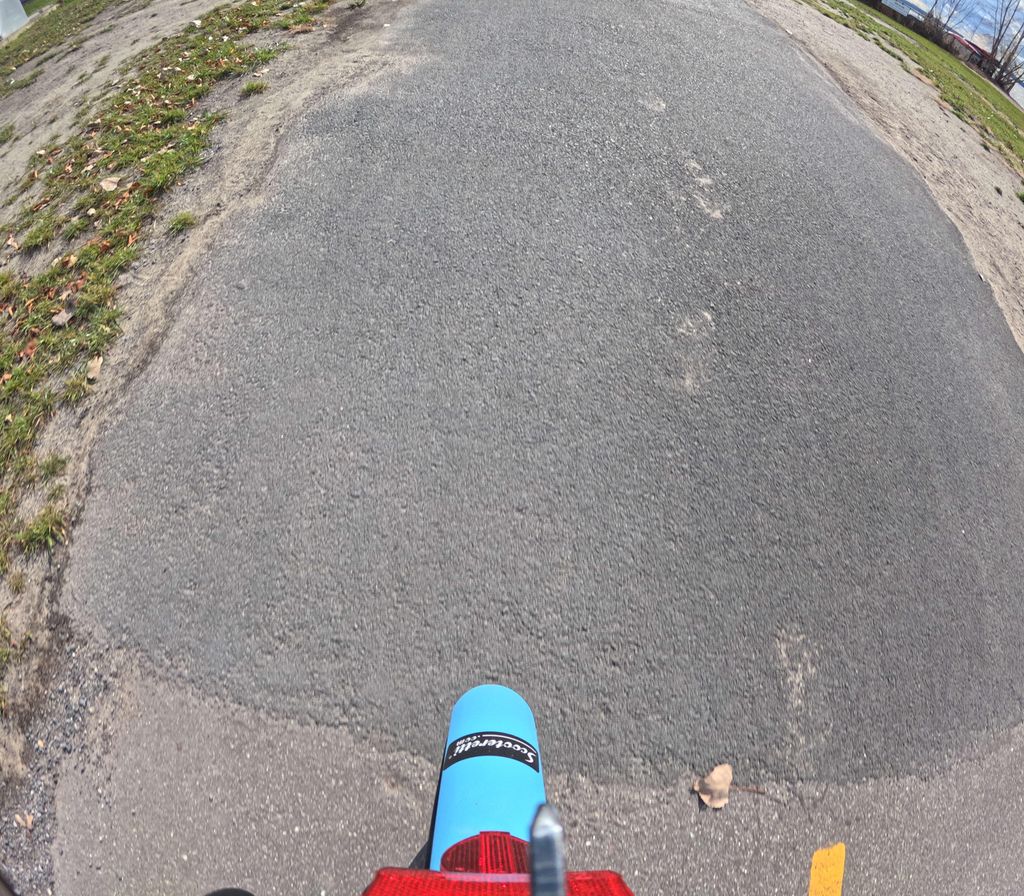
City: ottawa-gatineau